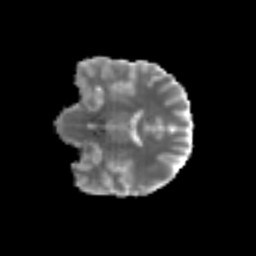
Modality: MD
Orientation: coronal
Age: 49
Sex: male
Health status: ill
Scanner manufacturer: siemens
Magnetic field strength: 3 T
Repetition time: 8.7 s
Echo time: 0.11 s